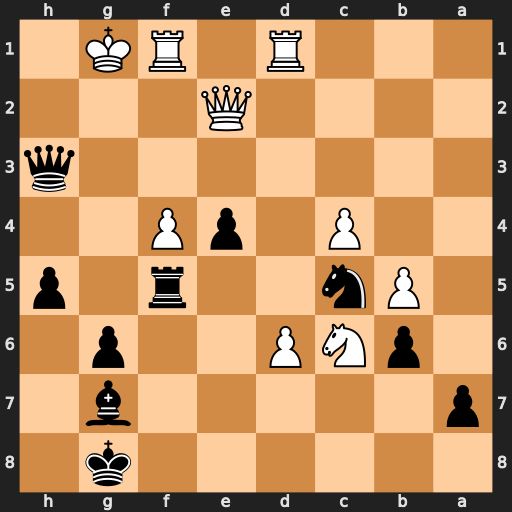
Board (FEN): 6k1/p5b1/1pNP2p1/1Pn2r1p/2P1pP2/7q/4Q3/3R1RK1
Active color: b
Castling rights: -
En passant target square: f3
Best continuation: exf3 Qh2 Rg5+ Kh1 Qg2+ Qxg2 fxg2+